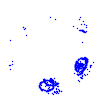
Particle: proton